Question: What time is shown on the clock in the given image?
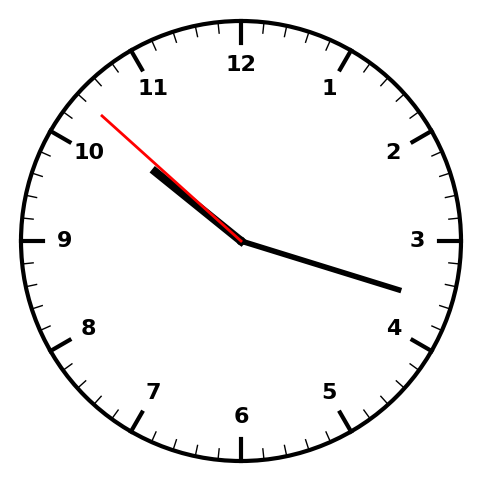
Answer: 10:17:52